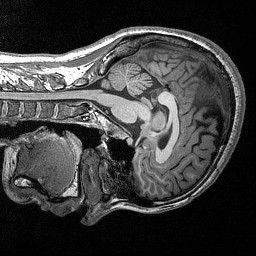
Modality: T1w
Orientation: sagittal
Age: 22
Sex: female
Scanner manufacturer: siemens
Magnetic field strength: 3 T
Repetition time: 2.53 s
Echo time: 0.00309 s